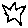
Label: star